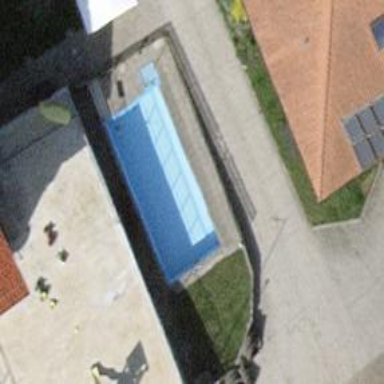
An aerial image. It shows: Swimming pool located in leisure land.